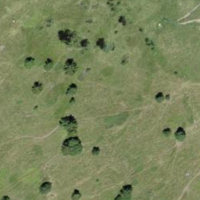
EUNIS habitat code: 23
Species observed at this site:
Vaccinium vitis-idaea